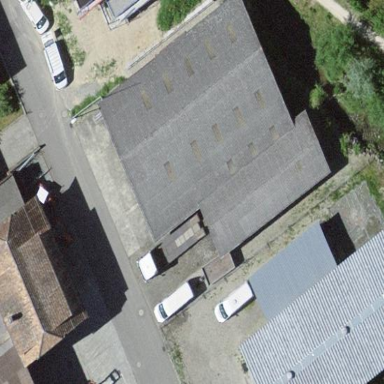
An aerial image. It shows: Warehouse building.